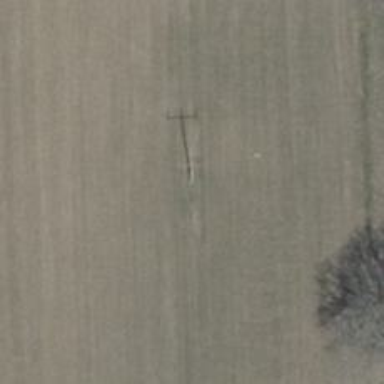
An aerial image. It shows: Minor power line with 3 cables.